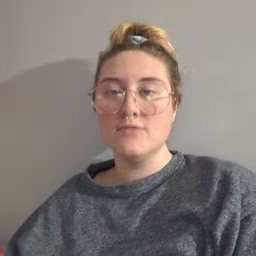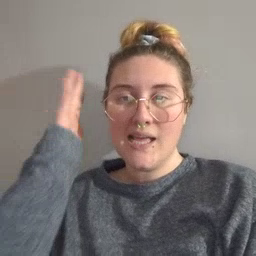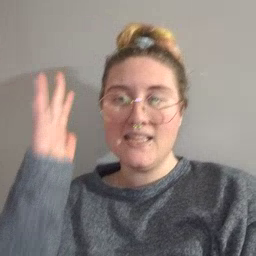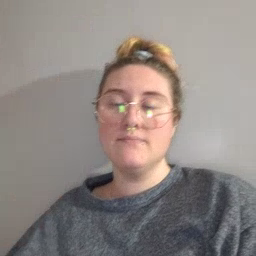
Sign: tree